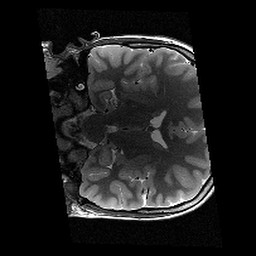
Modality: T2w
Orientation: coronal
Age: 11
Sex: male
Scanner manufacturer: siemens
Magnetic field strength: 3 T
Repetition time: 9.23 s
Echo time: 0.067 s